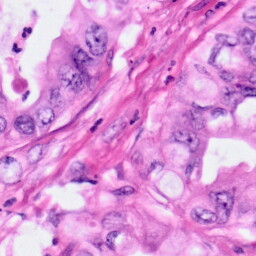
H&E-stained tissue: Pancreatic